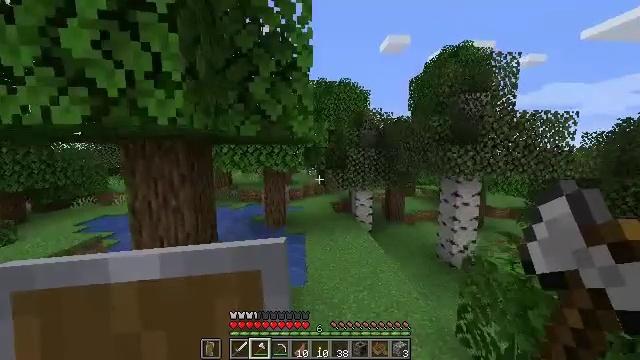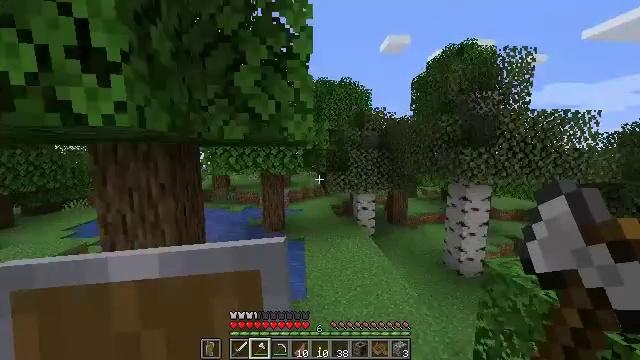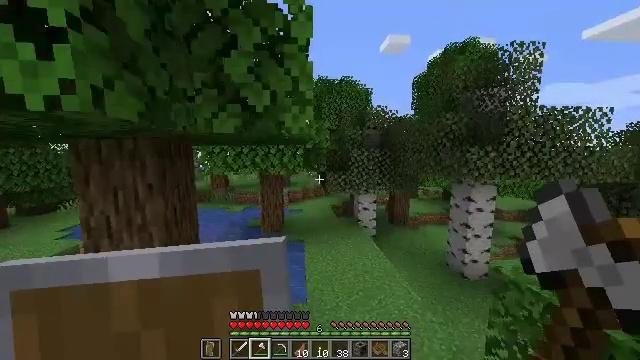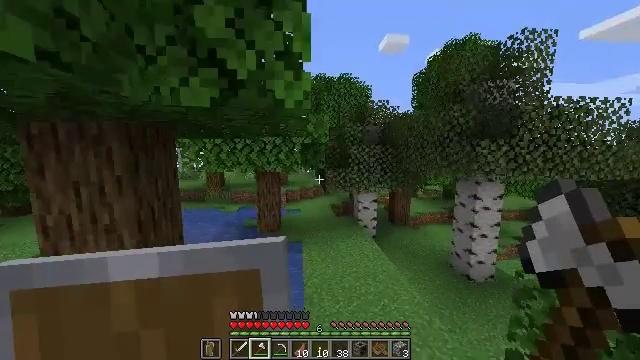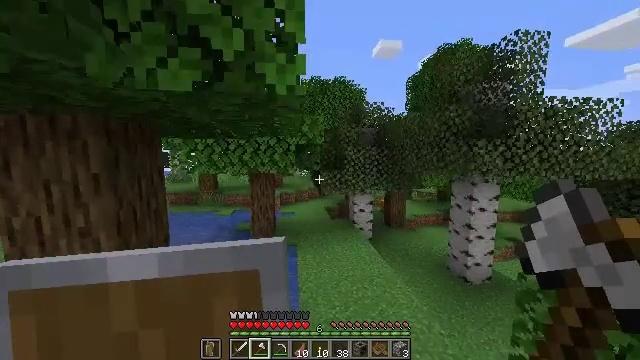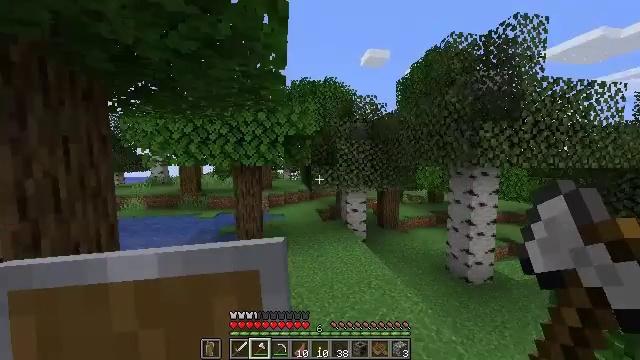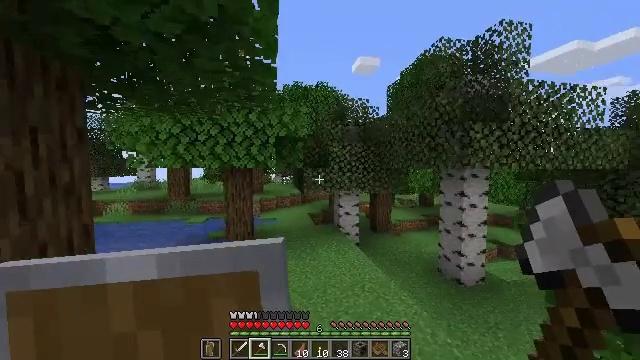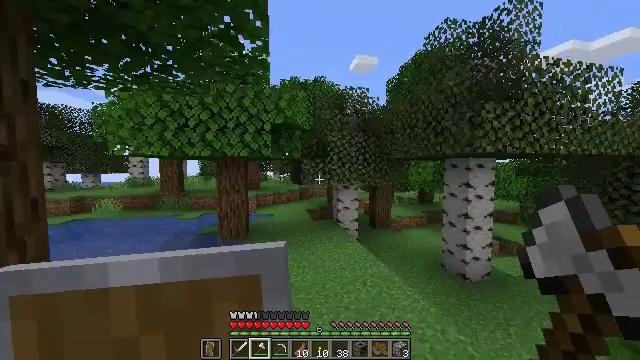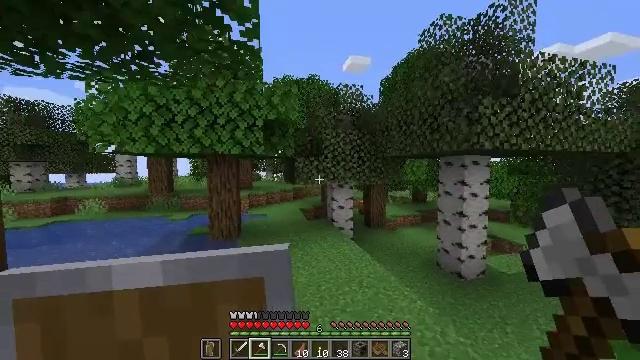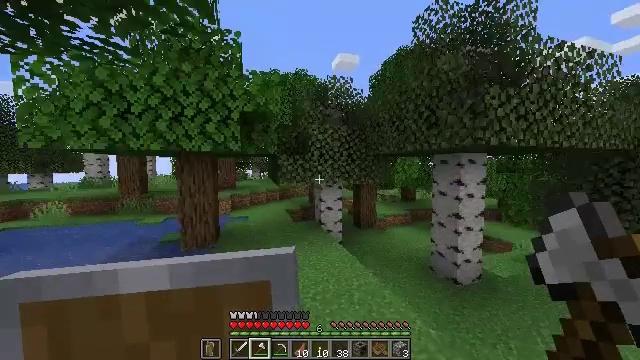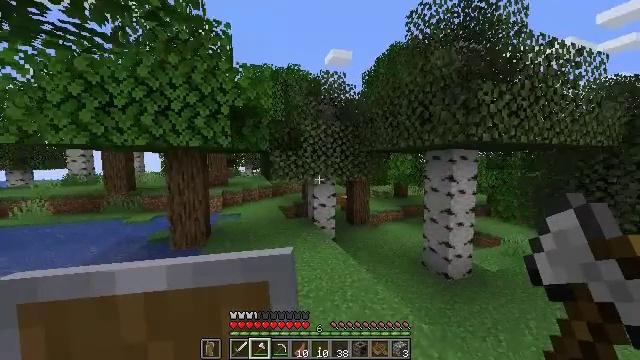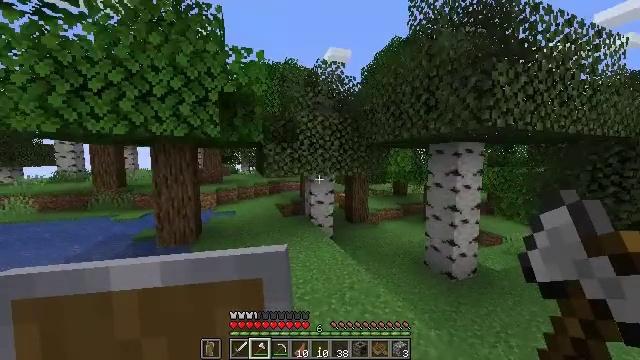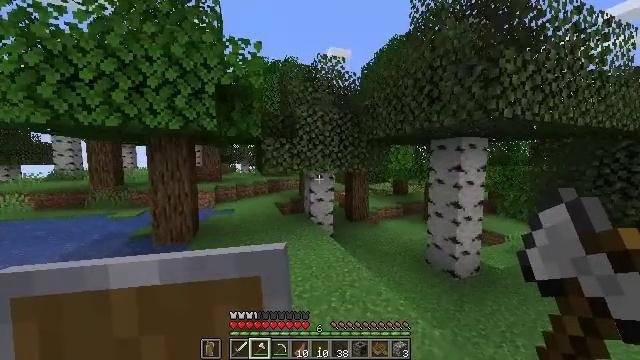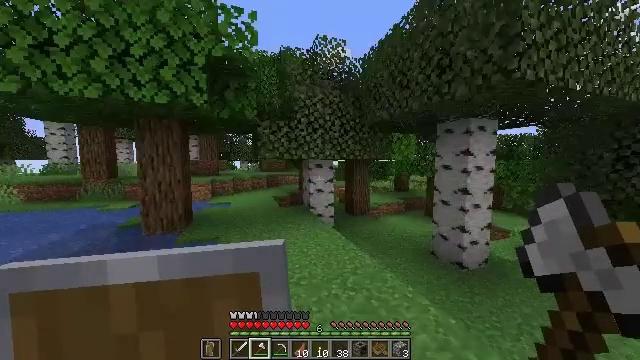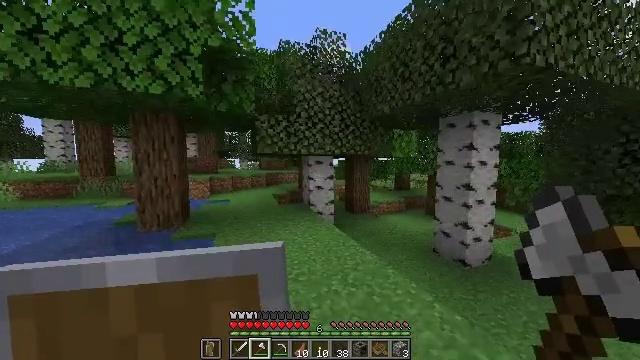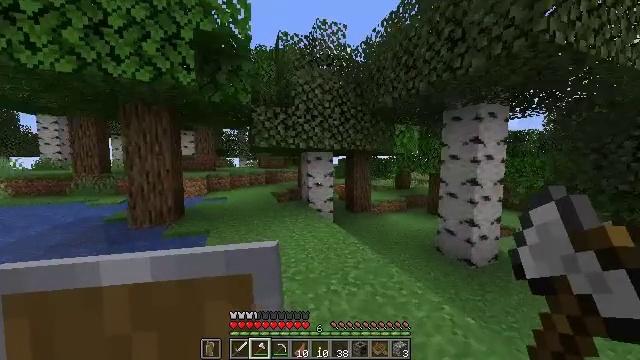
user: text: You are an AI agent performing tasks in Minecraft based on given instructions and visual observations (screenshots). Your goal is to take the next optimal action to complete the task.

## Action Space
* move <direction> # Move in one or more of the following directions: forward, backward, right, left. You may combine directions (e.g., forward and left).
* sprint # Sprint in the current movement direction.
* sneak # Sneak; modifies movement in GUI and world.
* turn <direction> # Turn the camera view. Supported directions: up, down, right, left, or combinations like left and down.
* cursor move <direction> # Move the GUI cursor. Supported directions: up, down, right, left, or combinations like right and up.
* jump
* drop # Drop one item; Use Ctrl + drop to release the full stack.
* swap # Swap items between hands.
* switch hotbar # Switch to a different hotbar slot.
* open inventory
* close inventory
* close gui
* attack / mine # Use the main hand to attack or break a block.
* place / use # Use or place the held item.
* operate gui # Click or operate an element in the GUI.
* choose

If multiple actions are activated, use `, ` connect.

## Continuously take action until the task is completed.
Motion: motion action
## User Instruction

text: Gather sugar cane for crafting.
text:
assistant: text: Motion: move forward
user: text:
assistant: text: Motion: move forward
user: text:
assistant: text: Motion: move forward
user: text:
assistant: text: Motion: move forward, turn right
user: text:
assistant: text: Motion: move forward, turn right and up
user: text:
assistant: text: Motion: move forward and move right, turn right and up
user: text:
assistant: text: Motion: move forward and move right
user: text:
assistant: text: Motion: move forward and move right, turn right
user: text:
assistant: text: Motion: move forward, turn right
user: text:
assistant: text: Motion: move forward, turn right
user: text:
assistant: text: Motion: move forward
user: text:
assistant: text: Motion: move forward
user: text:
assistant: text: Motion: move forward
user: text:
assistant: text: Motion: move forward
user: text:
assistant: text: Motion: move forward
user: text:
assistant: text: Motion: move forward
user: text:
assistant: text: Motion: move forward, turn right
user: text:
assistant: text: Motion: move forward, turn right
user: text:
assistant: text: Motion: move forward, turn right and up
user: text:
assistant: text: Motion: move forward
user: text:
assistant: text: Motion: move forward
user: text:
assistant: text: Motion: move forward
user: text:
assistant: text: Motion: move forward
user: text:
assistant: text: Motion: move forward
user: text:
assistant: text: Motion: move forward
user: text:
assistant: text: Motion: move forward
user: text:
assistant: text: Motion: move forward
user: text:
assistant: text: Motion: move forward
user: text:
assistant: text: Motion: move forward
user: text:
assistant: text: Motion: move forward